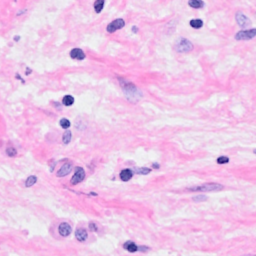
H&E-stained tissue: Breast